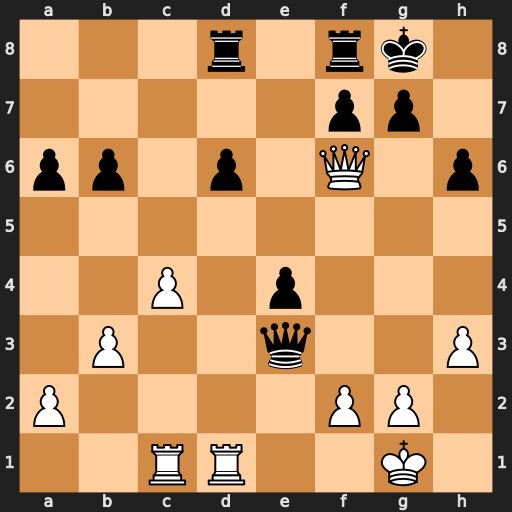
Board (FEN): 3r1rk1/5pp1/pp1p1Q1p/8/2P1p3/1P2q2P/P4PP1/2RR2K1
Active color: w
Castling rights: -
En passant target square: -
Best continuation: Qxd8 Qxc1 Qxf8+ Kxf8 Rxc1